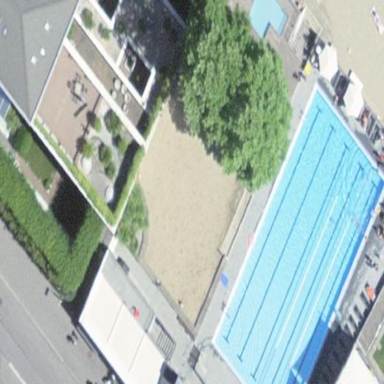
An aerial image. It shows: Swimming pool located in leisure land.